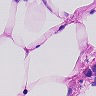
Metastatic tissue present: no